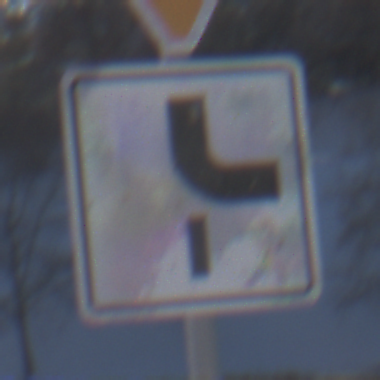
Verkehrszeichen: VerlaufVorfahrtsstrasse10
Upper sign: VorfahrtGewaehren
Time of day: MorningAfternoon
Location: Outdoor (Nature)
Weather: PartlyCloudy
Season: Winter
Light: Natural